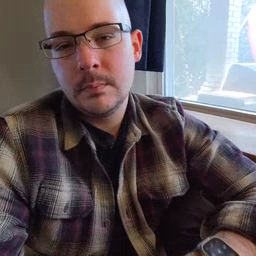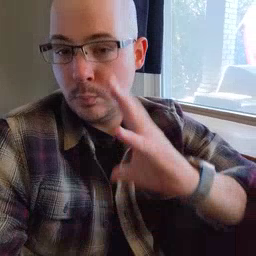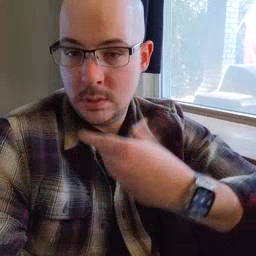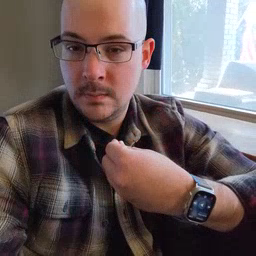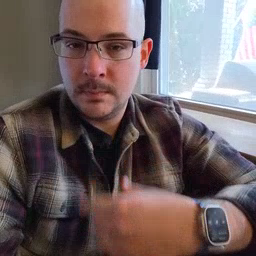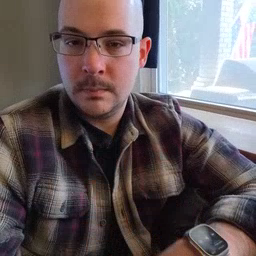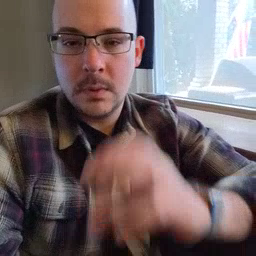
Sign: pretty